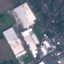
Label: Industrial